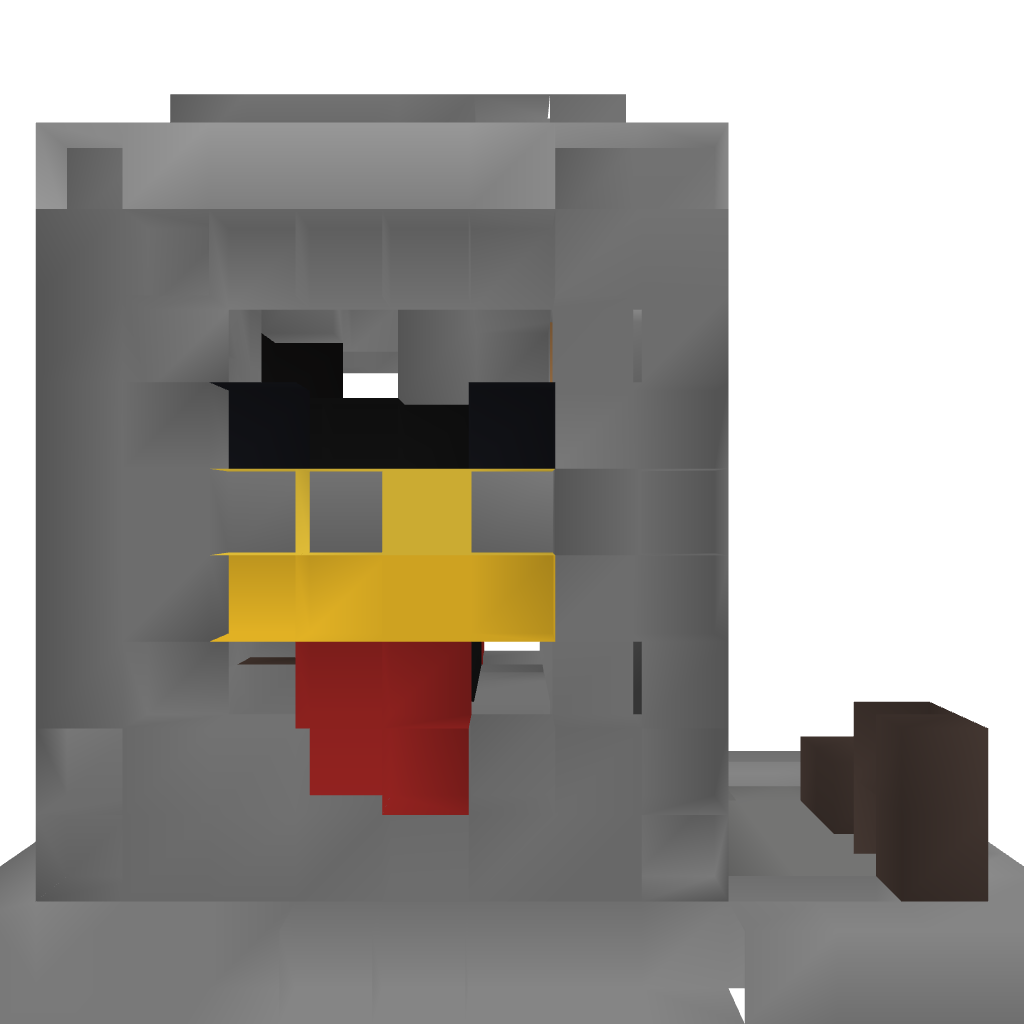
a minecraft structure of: Skin - Chicken Factory